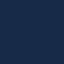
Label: SeaLake